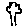
Label: tree